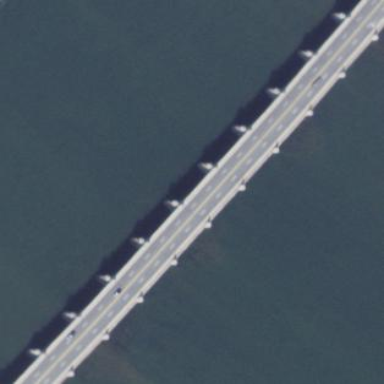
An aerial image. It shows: Man-made bridge.